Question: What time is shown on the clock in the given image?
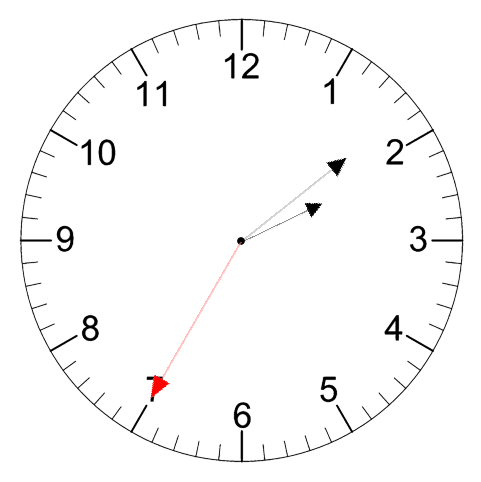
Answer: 02:08:35